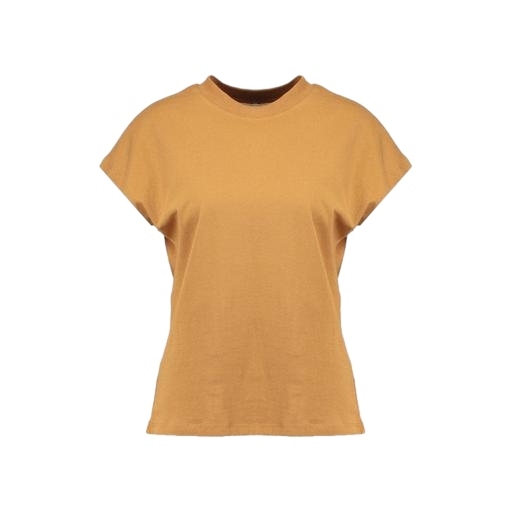
cap-sleeve tee, cap-sleeved tee, cap-sleeve t-shirt, white background